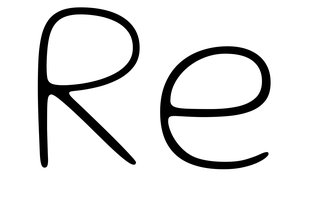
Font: Gluten_Thin